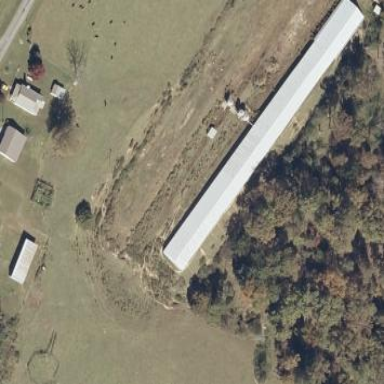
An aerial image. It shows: Farm auxiliary building.